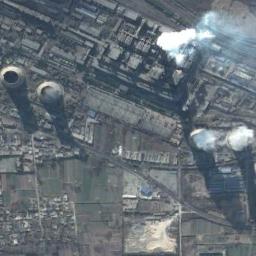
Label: thermal_power_station